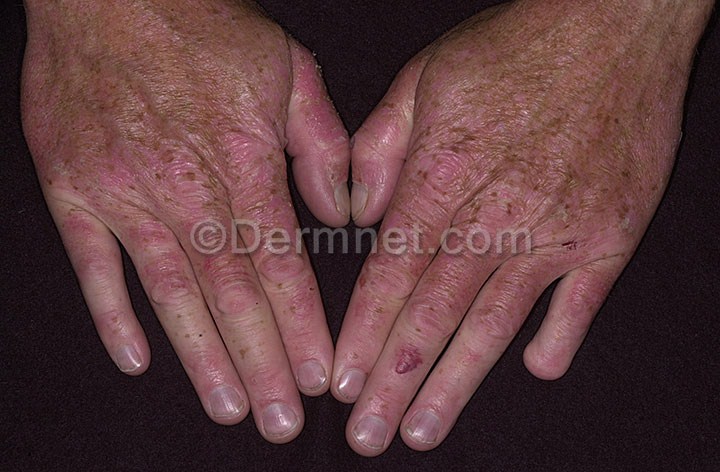
Disease: Light Diseases and Disorders of Pigmentation